Question: I am trying to build a macro that will search in the /C:Users/"their username"/Downloads folder to delete any files that have the same saved name, but with different numbers at the end of the file names.
I was able to get the macro to delete a file with no issue, my question is how do I make this "loop" to be delete every file that has the same name in that folder until there are no more remaining?
(I am very new to VBA/macro building and have built this around research online and previous macros)

Here is what I currently have:
'''
Sub killxls()
' killxls Macro
'
' Macro used to delete all "Dock_Activity_*.xls" files
' in "C:\Users\("username")\Downloads\"
'
' Keyboard Shortcut: Ctrl+t
Dim Filename, Pathname As String
Dim Killfile As String
Dim UserName As String
UserName = Environ("username")
Pathname = "C:\Users\" & Environ$("username") & "\Downloads\"
Filename = Dir(Pathname & "Dock_Activity_*.xls")
Killfile = "C:\Users\" & Environ$("username") & "\Downloads\" & "Dock_Activity_*.xls"
Do While Killfile <> ""
KillProperly "Pathname & Killfile"
Killfile = Dir$(Pathname & "Dock_Activity_*.xls")
Loop
End Sub
'''
'''
Public Sub KillProperly(Killfile As String)
If Len(Dir$(Killfile)) > 0 Then
SetAttr Killfile, vbNormal
Kill Killfile
End If
End Sub
'''
Thank you in advance for your help!
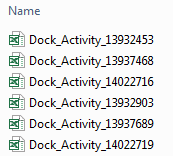
Answer: After calling the 'Dir' command the first time with the wildcard, each subsequent call to it with no argument will give you the next file.
And if you are getting the list from the 'Dir' command, there is no need to check if it exists first, as you are doing with your 'KillProperly' routine, so that goes away.
As per my comments above, something like this should work:
'''
Sub killxls()
' killxls Macro
'
' Macro used to delete all "Dock_Activity_*.xls" files
' in "C:\Users\("username")\Downloads\"
'
' Keyboard Shortcut: Ctrl+t
Dim Pathname As String
Dim Killfile As String
Dim FileCount As Long
Pathname = "C:\Users\" & Environ("username") & "\Downloads\"
KillFile = Dir(Pathname & "Dock_Activity_*.xls")
Do While Killfile <> ""
SetAttr Pathname & Killfile, vbNormal
Kill Pathname & Killfile
FileCount = FileCount + 1
Killfile = Dir()
Loop
MsgBox FileCount & " file(s) have been deleted."
End Sub
'''
I also added a confirmation at the end that is optional, as it is good form to let the user know when it completes and what or how many actions were completed. That can be removed if it is unwanted.